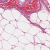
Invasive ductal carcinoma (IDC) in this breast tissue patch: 0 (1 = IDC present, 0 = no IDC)